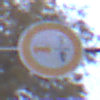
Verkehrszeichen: VerbotUeberholenEinspurigeFahrzeuge
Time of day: SunriseSunset
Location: Outdoor (Urban)
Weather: PartlyCloudy
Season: NotSpecified
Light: Natural